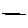
Label: line